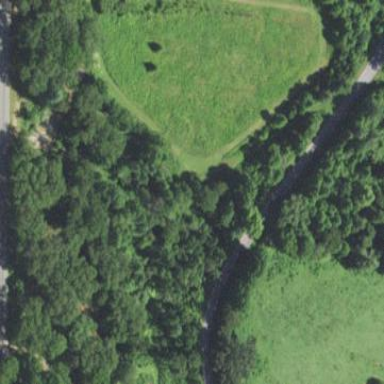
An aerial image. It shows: Deciduous broadleaved woodland.